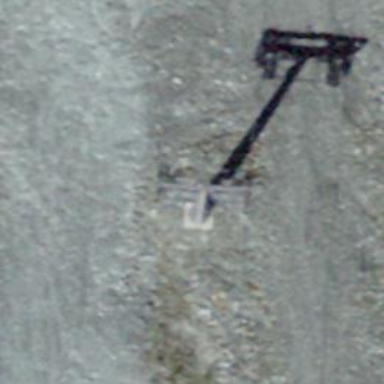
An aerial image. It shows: Pylon for aerialway.